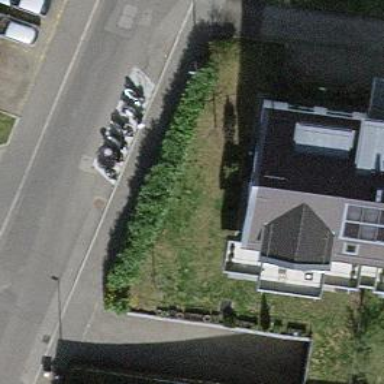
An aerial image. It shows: Motorcycle parking facility.